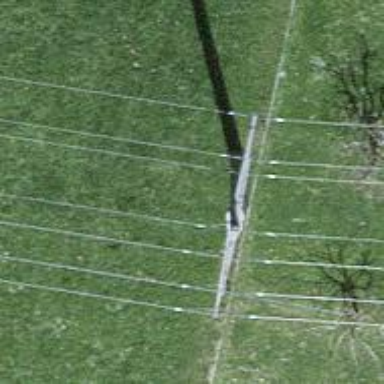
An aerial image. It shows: Power pole.